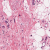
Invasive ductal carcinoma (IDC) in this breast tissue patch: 0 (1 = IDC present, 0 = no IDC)